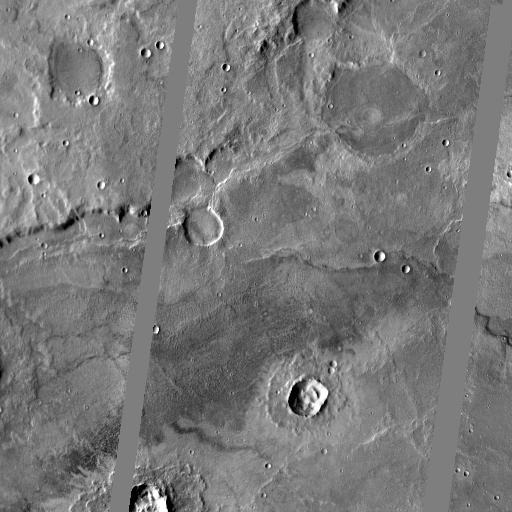
Crater classes present: Background, Other, Layered, Buried